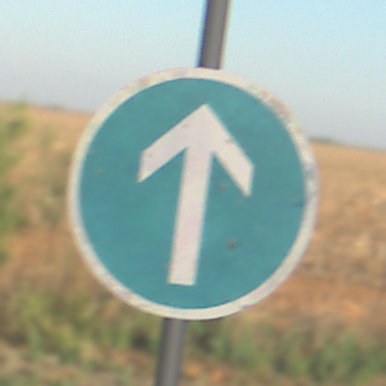
Verkehrszeichen: VorgeschriebeneFahrtrichtungGeradeaus
Umgebung: Outdoor, Nature
Tageszeit: SunriseSunset
Wetter: Clear
Licht: Natural
Jahreszeit: NotSpecified
Kontrast: HighContrast